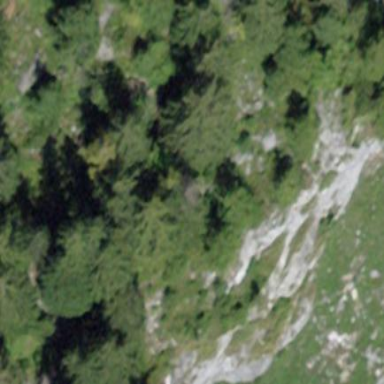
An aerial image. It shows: Landscape of bare rock.